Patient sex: M
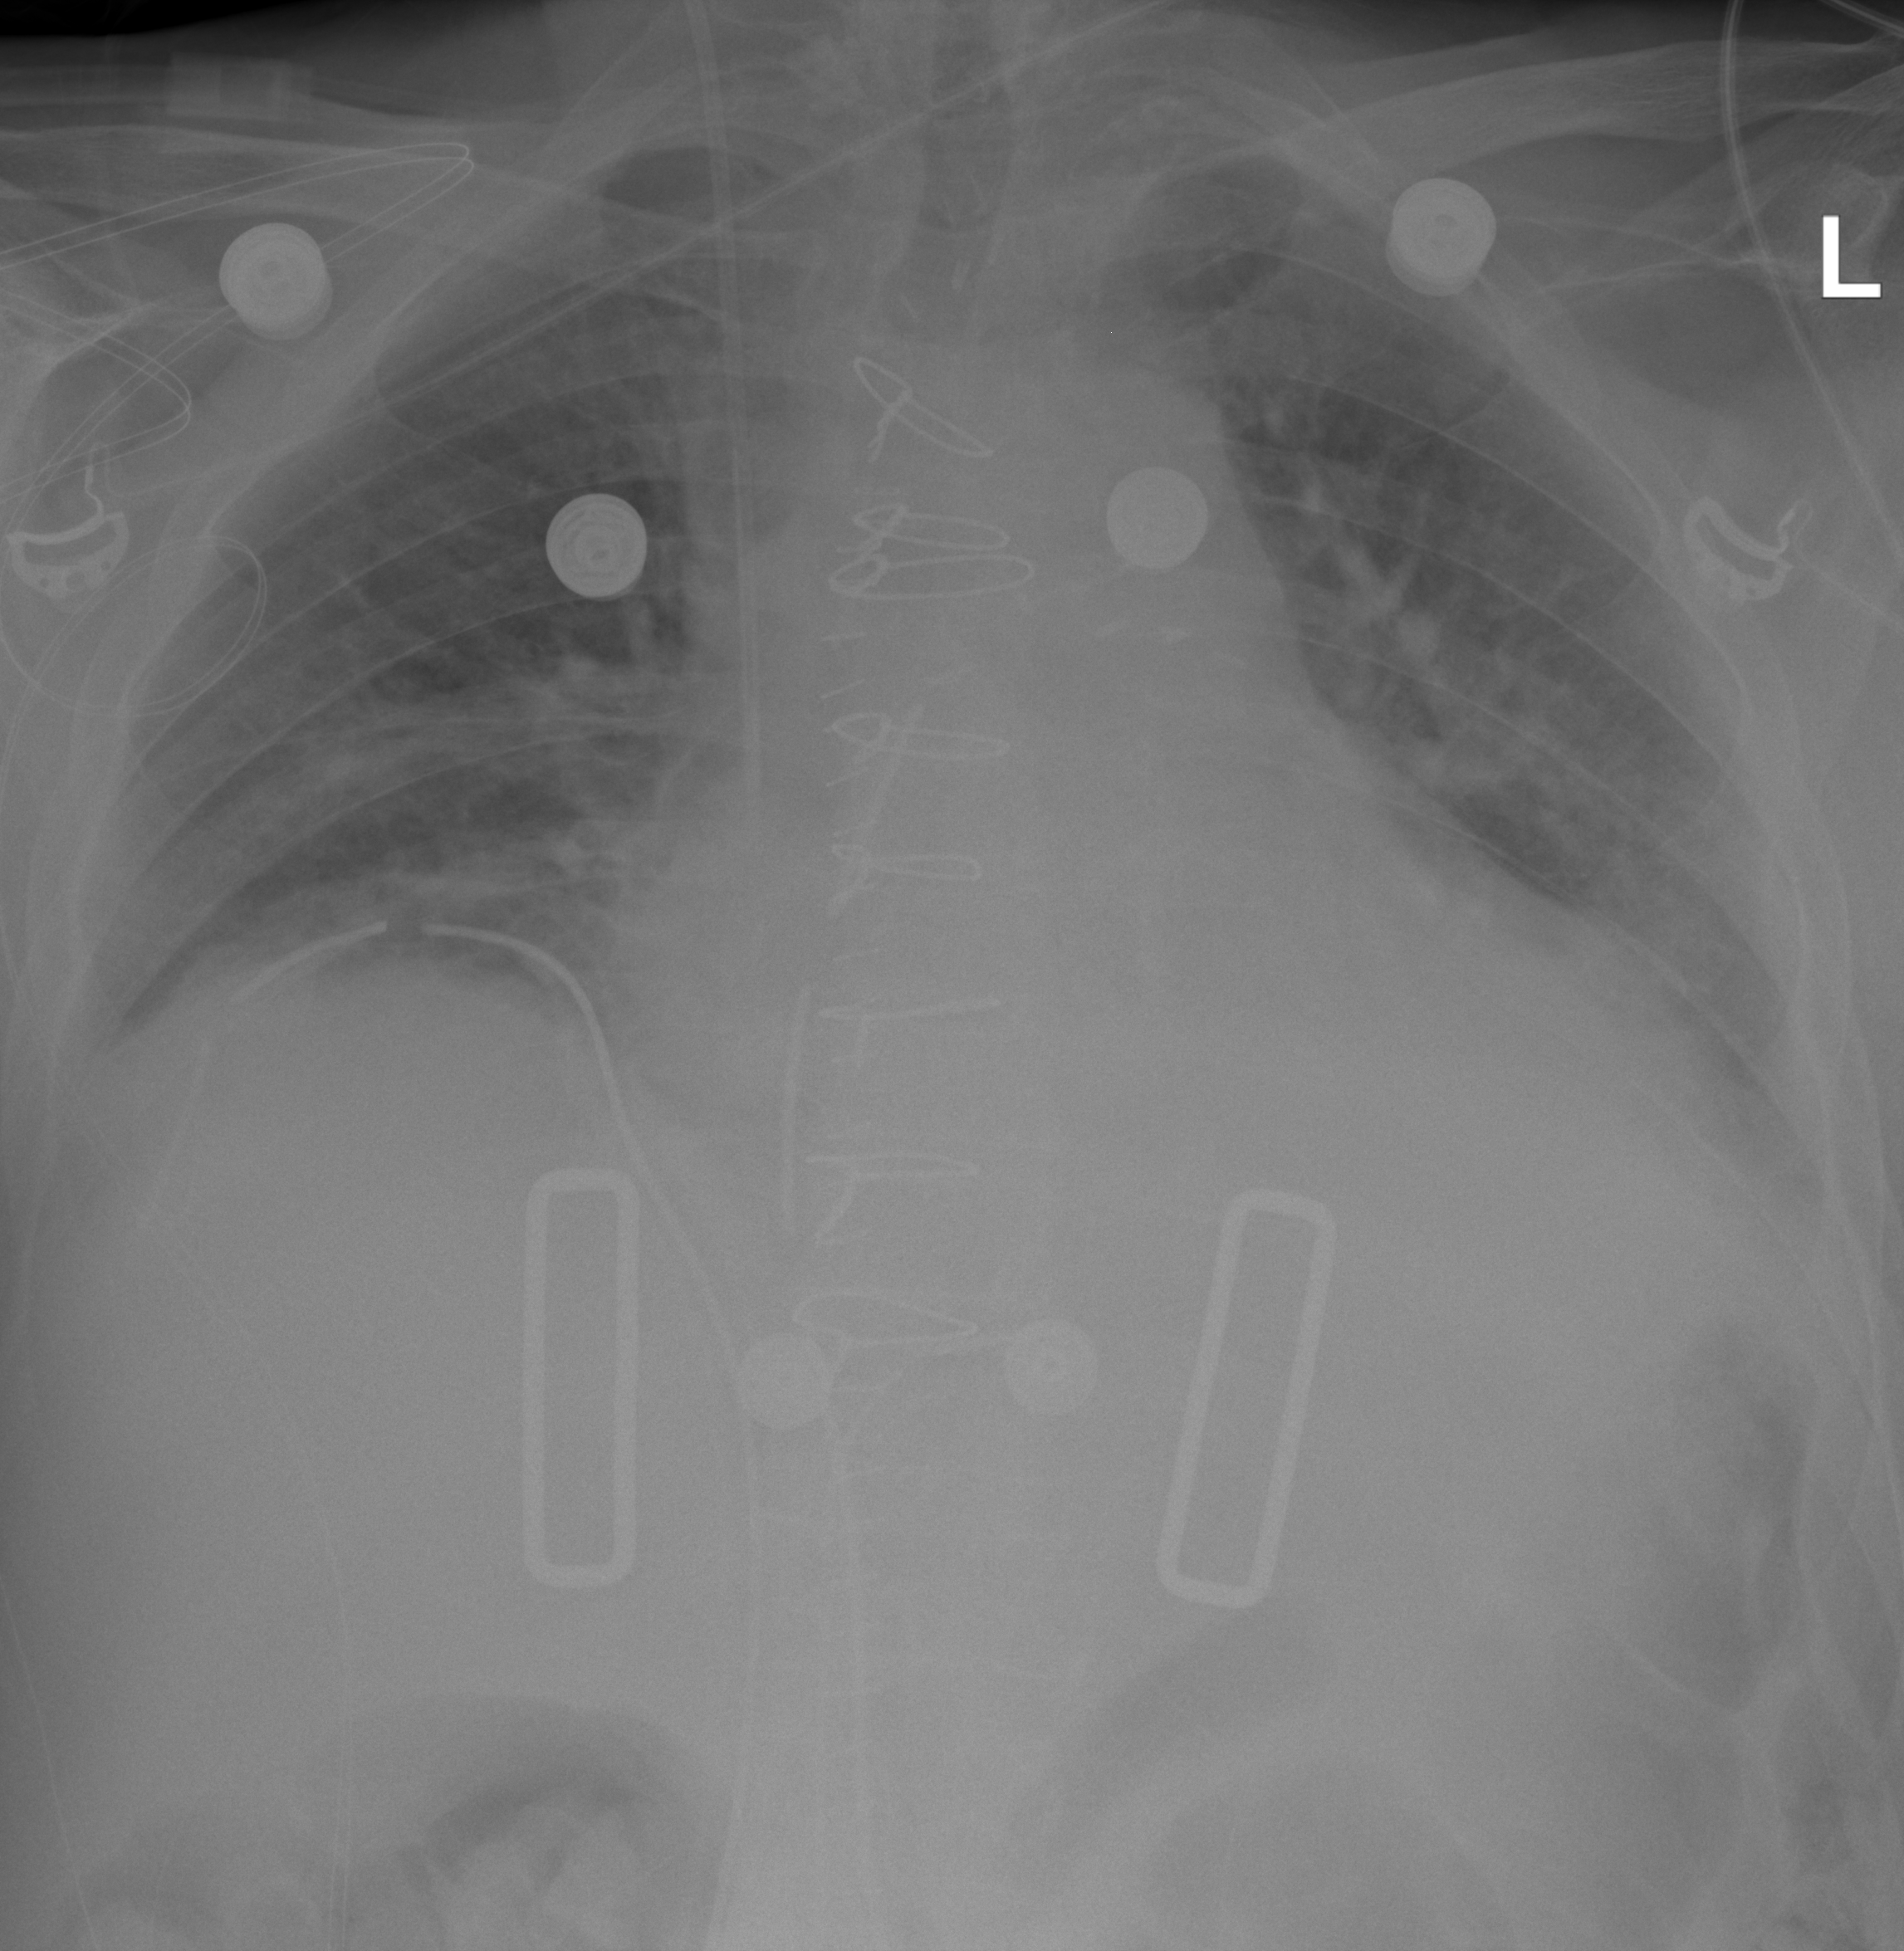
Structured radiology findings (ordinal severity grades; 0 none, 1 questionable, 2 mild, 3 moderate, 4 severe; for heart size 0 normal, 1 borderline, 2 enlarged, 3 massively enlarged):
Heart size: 2
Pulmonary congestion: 2
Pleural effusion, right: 0
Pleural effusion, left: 2
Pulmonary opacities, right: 2
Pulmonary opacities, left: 2
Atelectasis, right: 2
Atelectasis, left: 2